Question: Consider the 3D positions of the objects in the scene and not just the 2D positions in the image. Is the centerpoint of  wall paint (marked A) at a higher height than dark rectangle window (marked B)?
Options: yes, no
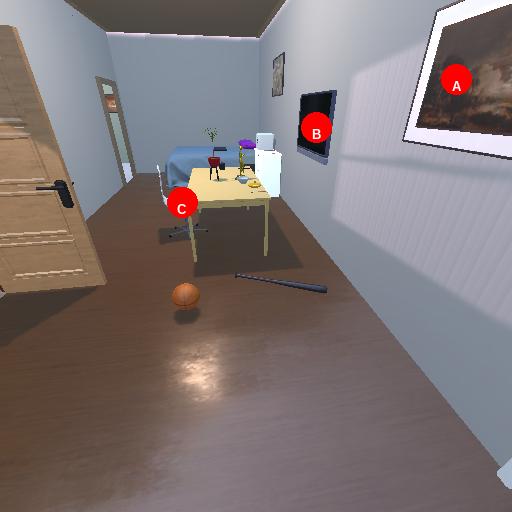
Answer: yes